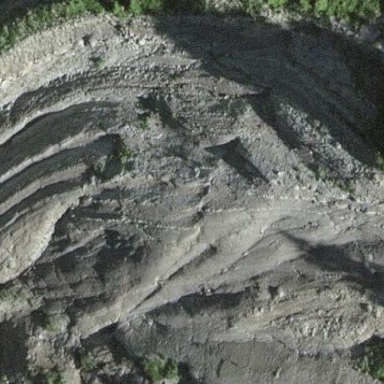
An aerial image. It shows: Scree landscape.